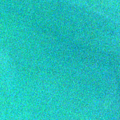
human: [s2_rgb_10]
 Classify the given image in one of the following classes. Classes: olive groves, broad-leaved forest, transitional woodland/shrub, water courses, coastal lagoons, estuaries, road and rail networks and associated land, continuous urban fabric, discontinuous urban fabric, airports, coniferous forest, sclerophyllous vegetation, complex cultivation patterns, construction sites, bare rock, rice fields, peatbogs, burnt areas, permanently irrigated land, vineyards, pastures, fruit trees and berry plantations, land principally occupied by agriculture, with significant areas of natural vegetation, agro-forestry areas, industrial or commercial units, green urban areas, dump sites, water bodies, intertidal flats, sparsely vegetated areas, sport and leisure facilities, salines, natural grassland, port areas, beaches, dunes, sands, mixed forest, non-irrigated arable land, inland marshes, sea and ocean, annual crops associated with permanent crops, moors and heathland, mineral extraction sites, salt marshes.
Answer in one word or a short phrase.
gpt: sea and ocean